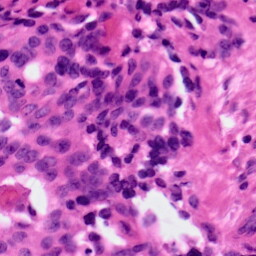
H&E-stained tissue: Ovarian